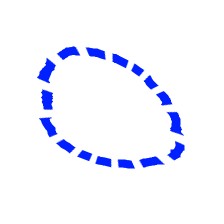
Shape: circle